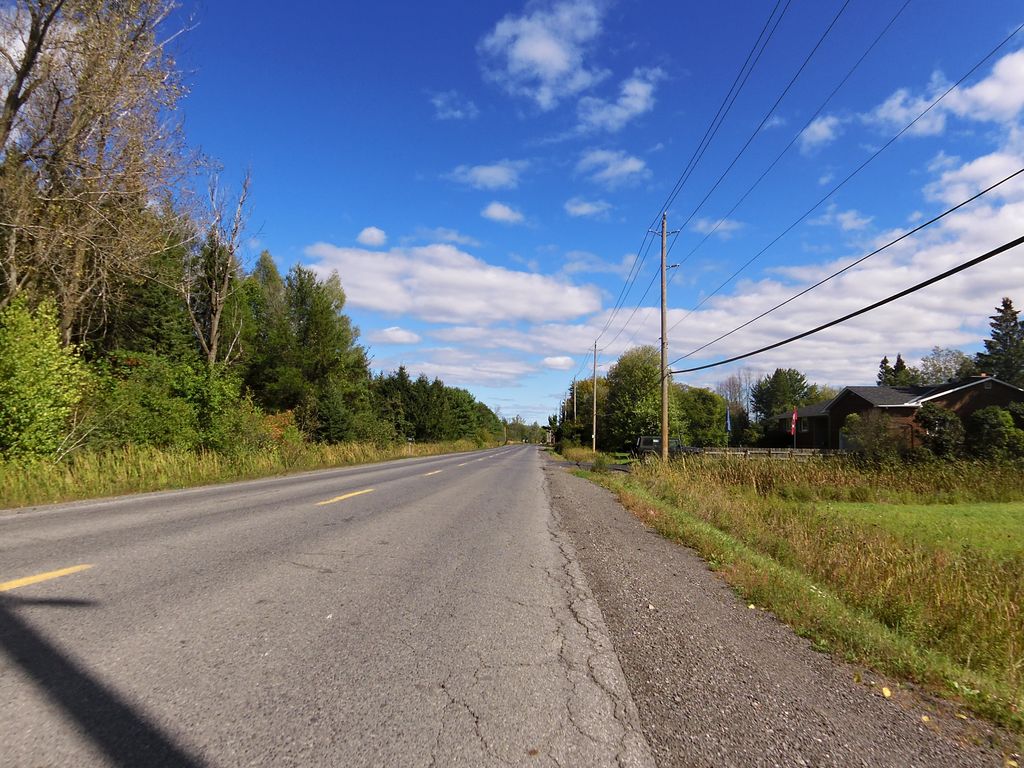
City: ottawa-gatineau